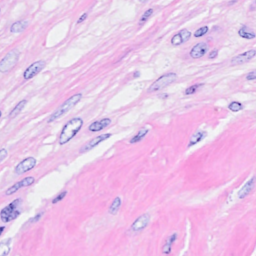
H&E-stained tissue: Breast